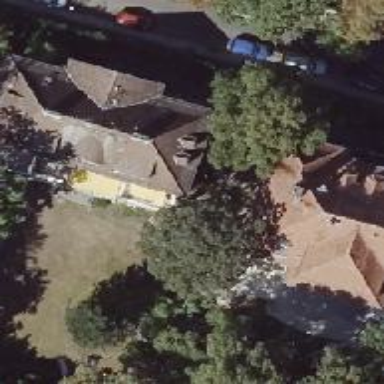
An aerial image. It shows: House with hipped roof.